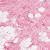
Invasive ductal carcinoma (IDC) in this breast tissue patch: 0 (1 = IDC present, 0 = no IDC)